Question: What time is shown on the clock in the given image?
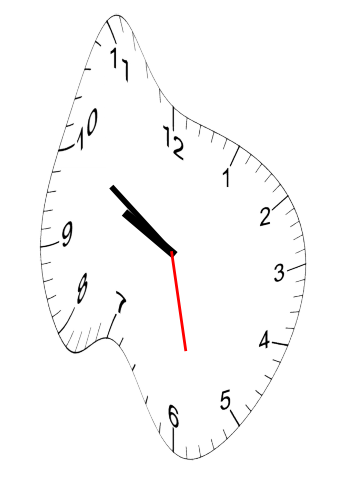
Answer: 09:50:28